Question: I am on mac using latest version of mac OS (Mavericks.) I downloaded 'ejabberd 13.12' for mac, installed it, and started it through terminal. Now i can open it in browser (i am using mozilla firefox 26 and latest safari). and went to admin console.
Everything seems fine, i can log in with my user name and password (which i provided during jabber installation). Now i went to access control lists, and try to add additonal users. Problem is i can't.
In mozilla i get error message, that connection with server was reset, and on safari i get blank page. After I refresh new users are not there. Here is the screen i am talking about:

What am I missing here?
EDIT:
This is the error message i get:
'''
2014-02-05 16:29:39.204 [error] <0.428.0> CRASH REPORT Process <0.428.0> with 0 neighbours crashed with reason: no case clause matching
{error,{aborted,{{case_clause,{user,<<"brad">>,<<"donjohnson">>}},
[{acl,normalize_spec,1,[{file,"src/acl.erl"},{line,222}]},{acl,'-add_list_local/3-fun- 1-',2,[{file,"src/acl.erl"},{line,157}]},{lists,foreach,2,[{file,"lists.erl"},{line,1323}]},
{mnesia_tm,apply_fun,3,[{file,"mnesia_tm.erl"},{line,832}]},
{mnesia_tm,execute_transaction,5,[{file,"mnesia_tm.erl"},{line,812}]},{rpc,'-handle_call_call/6-fun-0-',5,[{file,"rpc.erl"},{line,205}]}]}}} in ejabberd_web_admin:process_admin/2 line 700
'''
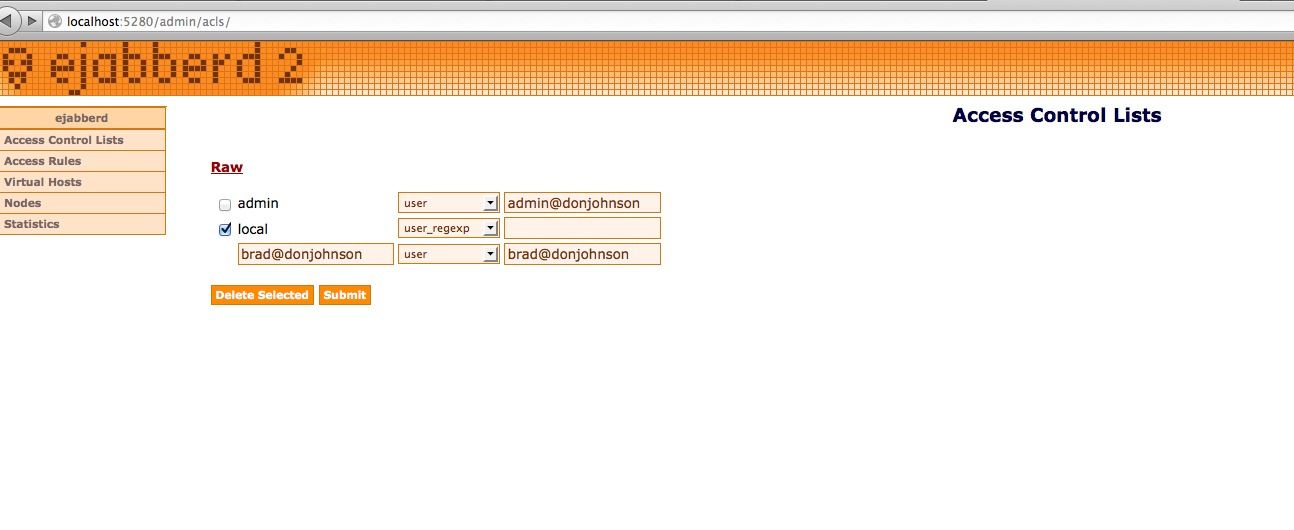
Answer: For more information see <URL>.
Also I may be going out on a limb here, but are you trying to add users to the server or users to the ACLs?
If you are just trying to add users, do this from your 'Virtual Hosts -> (Host) -> Users' area.
If you are in fact trying to add ACLs you could try adding them in the 'ejabberd.cfg' file.